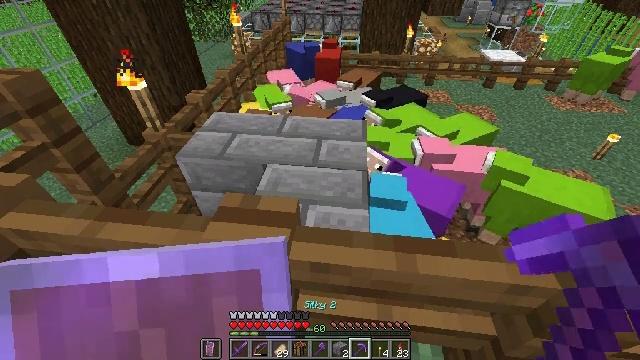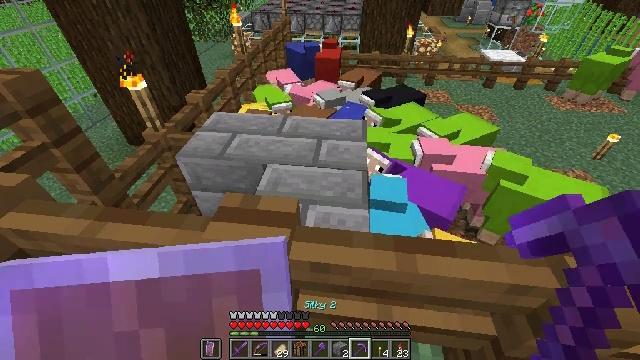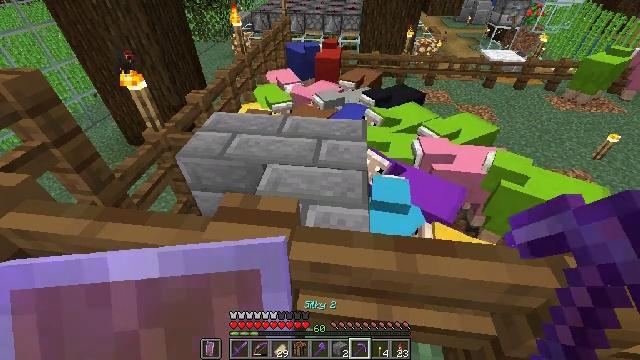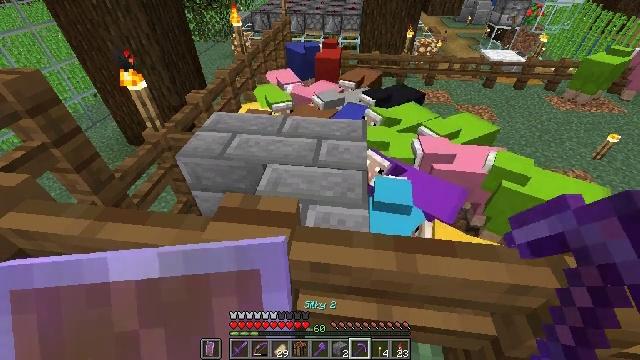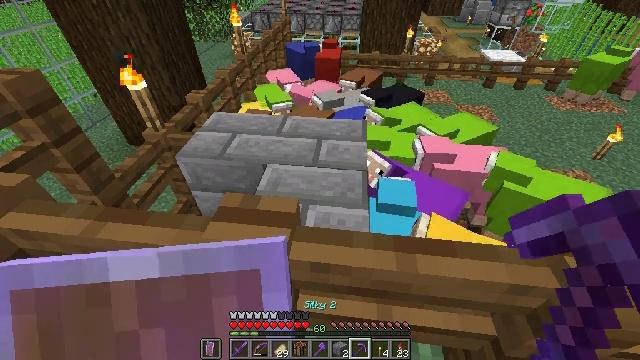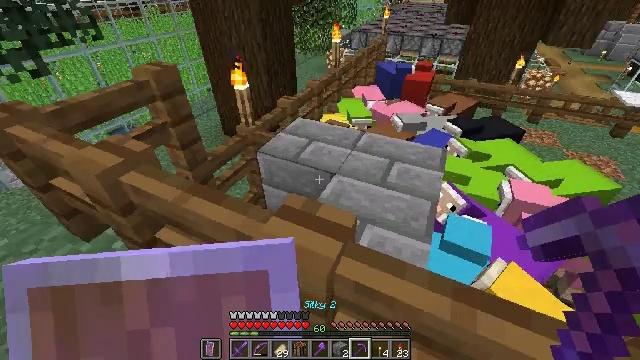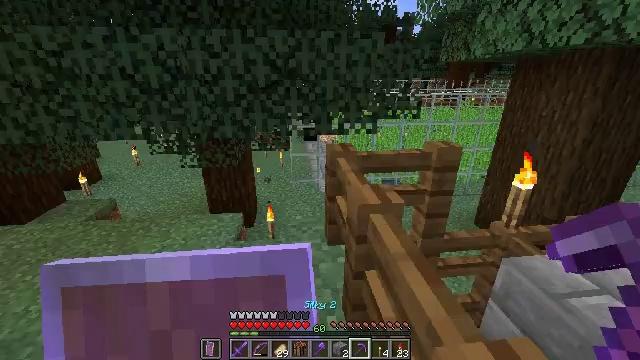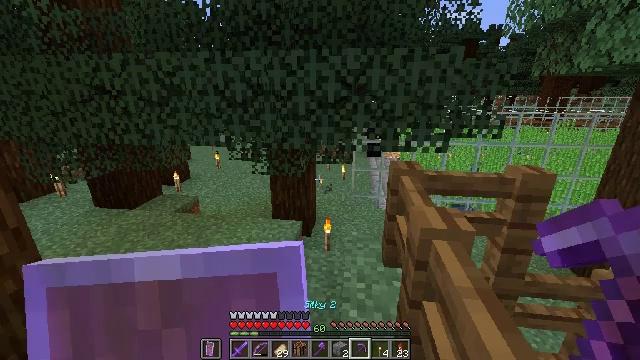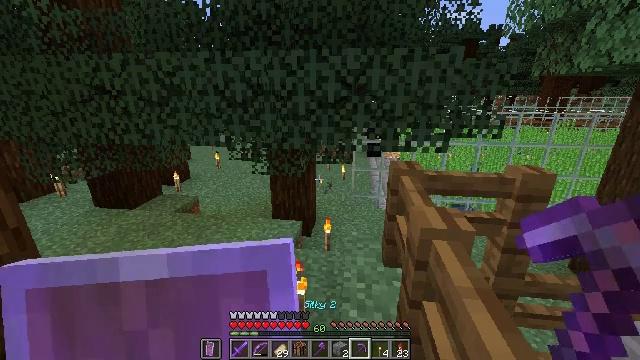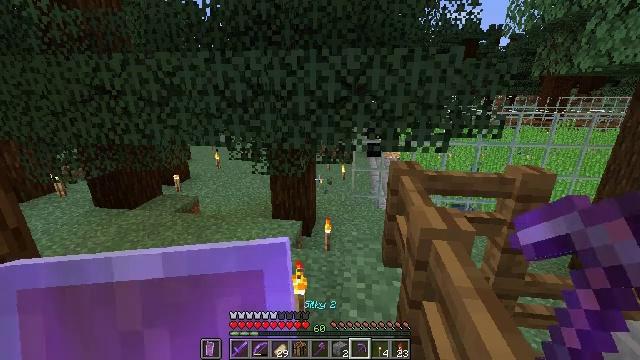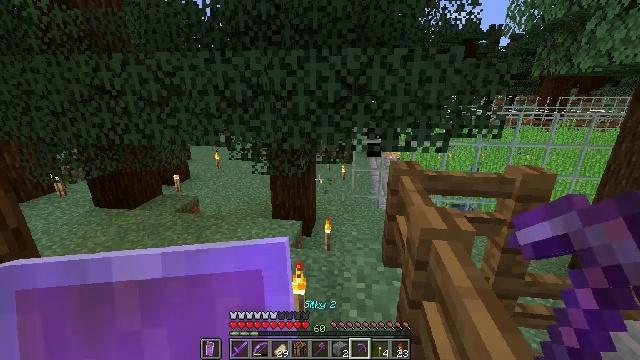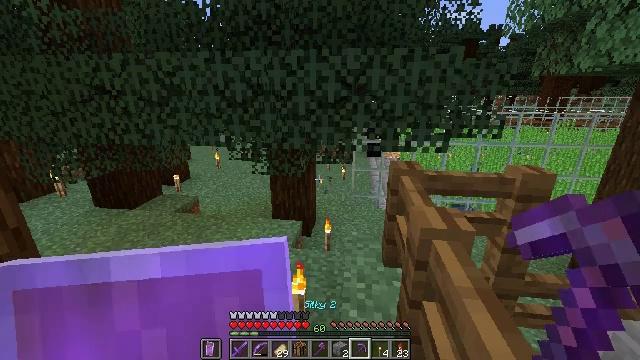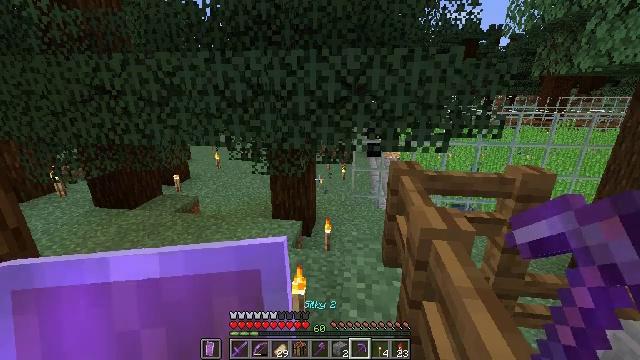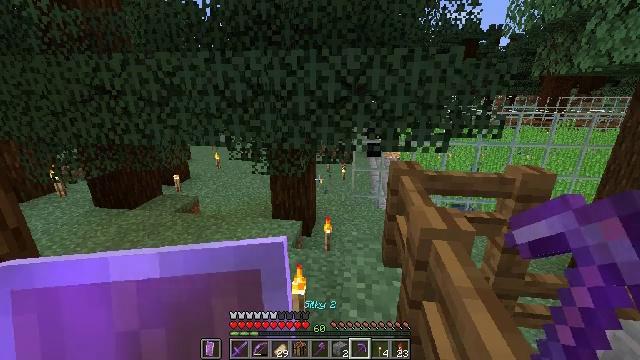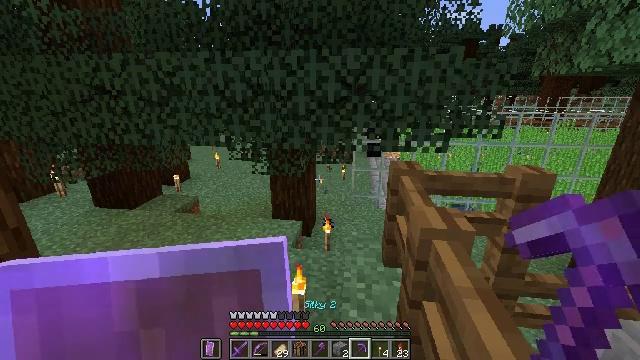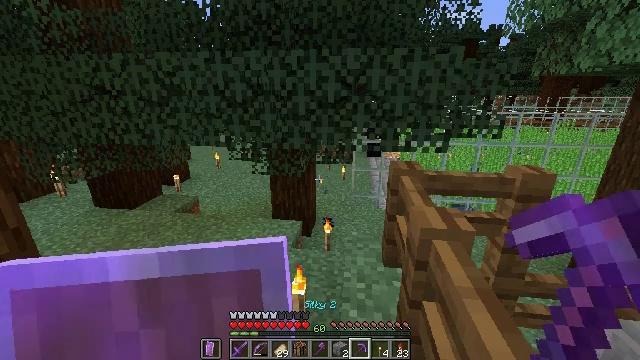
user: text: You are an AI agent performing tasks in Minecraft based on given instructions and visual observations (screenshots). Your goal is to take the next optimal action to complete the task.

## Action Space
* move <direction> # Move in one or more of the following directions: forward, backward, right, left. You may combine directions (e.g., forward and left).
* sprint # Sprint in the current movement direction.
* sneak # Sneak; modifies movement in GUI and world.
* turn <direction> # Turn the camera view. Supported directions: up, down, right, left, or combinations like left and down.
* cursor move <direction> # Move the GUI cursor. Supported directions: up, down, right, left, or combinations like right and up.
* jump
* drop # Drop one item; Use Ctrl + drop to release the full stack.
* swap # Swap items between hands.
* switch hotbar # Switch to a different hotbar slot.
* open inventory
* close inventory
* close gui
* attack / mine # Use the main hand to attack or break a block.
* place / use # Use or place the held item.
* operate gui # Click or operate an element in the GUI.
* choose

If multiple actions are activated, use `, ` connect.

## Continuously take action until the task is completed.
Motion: motion action
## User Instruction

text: Attack the spruce fence to dismantle it.
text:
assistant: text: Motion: no_op
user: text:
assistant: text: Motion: no_op
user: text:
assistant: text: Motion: no_op
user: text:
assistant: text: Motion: no_op
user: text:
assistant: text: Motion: turn left and up
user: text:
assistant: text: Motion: turn left and up
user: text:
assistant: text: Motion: turn left and up
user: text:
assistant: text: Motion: no_op
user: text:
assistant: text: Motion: no_op
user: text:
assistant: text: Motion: no_op
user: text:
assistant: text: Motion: no_op
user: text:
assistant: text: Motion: no_op
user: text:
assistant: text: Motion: no_op
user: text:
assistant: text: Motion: no_op
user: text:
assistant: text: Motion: no_op
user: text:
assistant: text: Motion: no_op
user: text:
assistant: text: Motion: turn right and down
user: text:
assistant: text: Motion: turn right and down
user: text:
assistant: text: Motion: turn right and down
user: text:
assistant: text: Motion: turn right and down
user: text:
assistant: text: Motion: no_op
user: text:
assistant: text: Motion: no_op
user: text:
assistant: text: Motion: no_op
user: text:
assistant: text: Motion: no_op
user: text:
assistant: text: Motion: no_op
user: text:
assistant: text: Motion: no_op
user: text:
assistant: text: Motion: no_op
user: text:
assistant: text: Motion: no_op
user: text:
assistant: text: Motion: turn left and down
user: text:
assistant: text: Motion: no_op